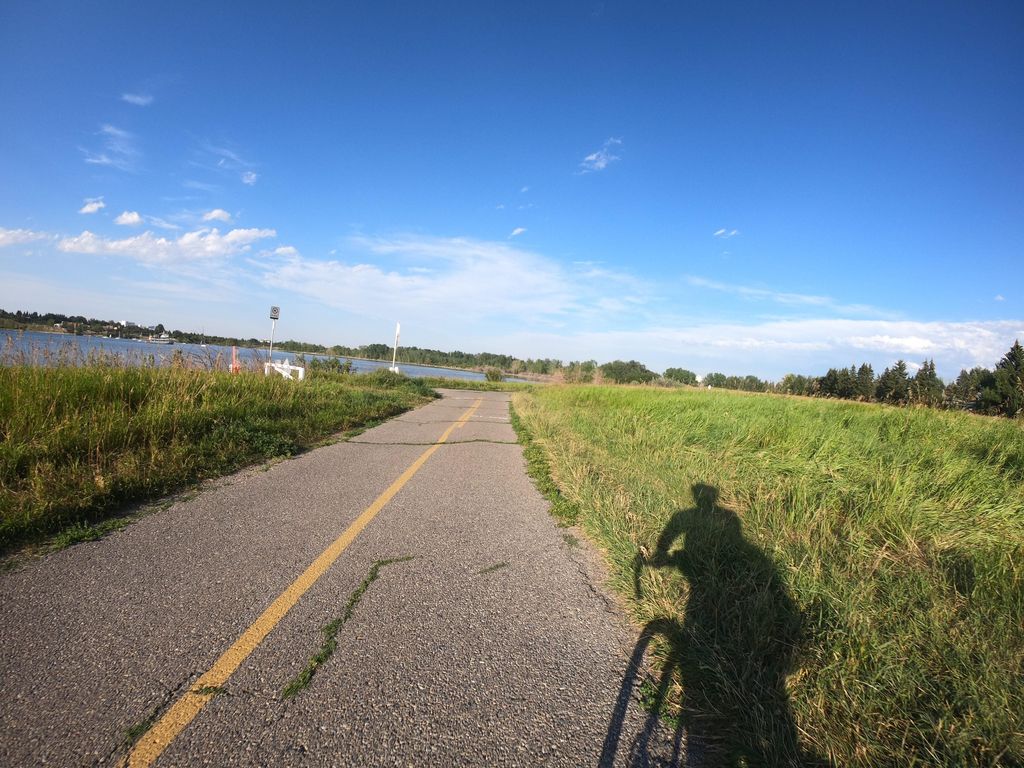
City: calgary